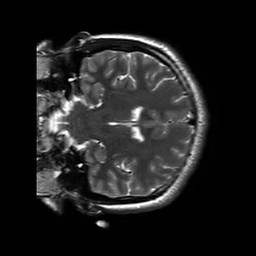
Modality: T2w
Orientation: coronal
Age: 27
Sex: female
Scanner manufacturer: siemens
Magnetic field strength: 3 T
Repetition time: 8.53 s
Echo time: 0.091 s